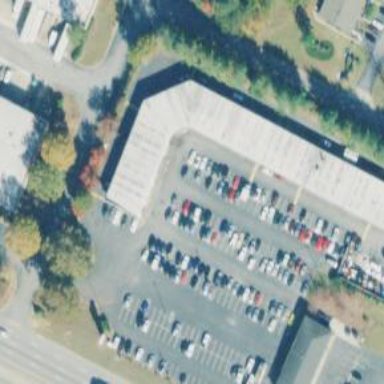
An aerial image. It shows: Car rental facility.